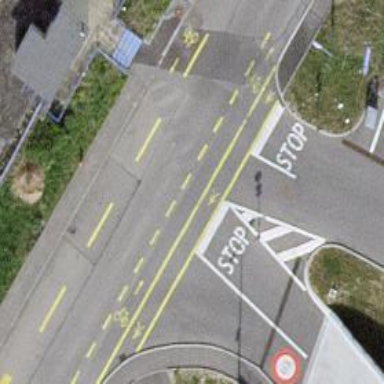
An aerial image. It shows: Unclassified road with asphalt surface. There is cycle lane on both sides of the road.